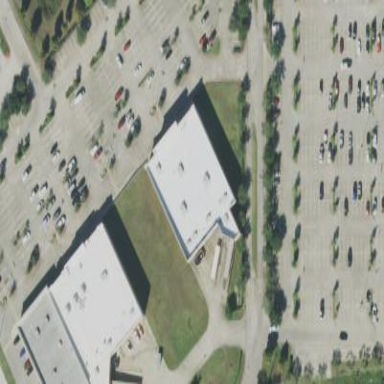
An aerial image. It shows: Retail building.